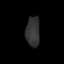
Tissue: prostate
Cell type: T cells
Senescence score: 0.6915
Nuclear area (px): 413
Mean DAPI intensity: 50.806